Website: home-depot
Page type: customer-info-address
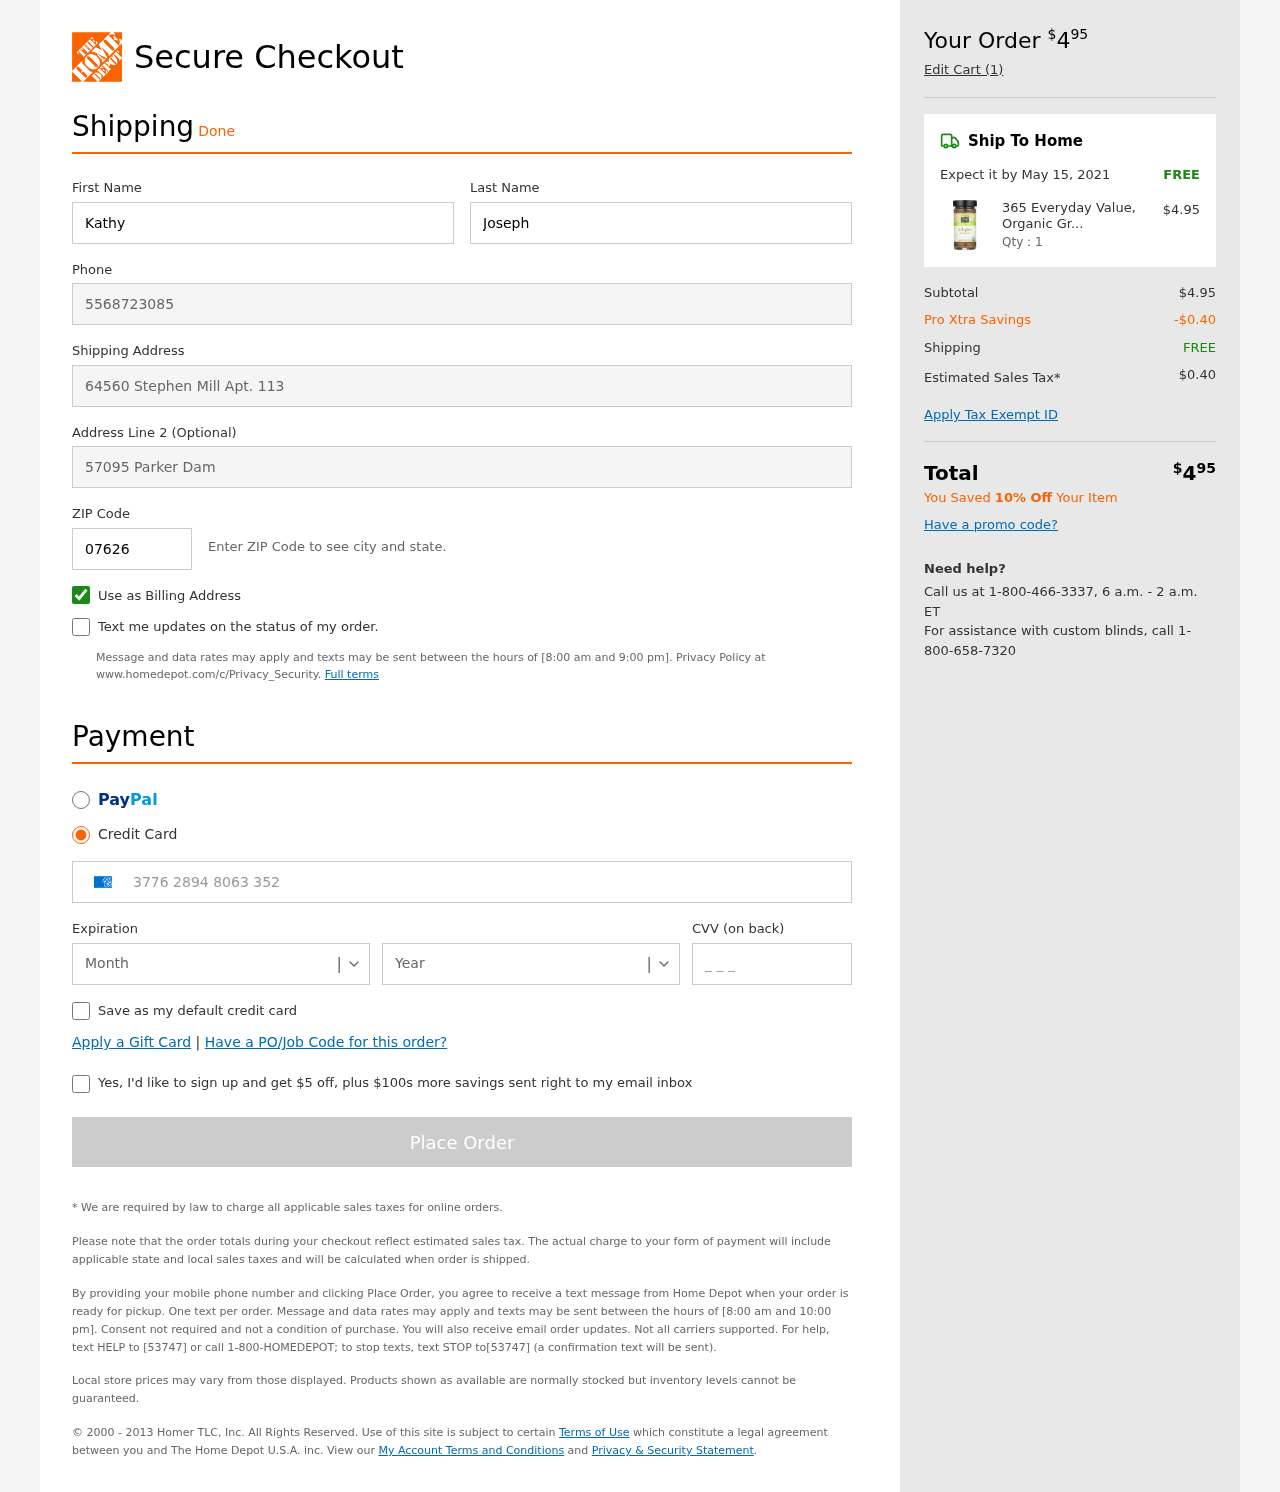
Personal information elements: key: PII_CARD_CVV
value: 1862
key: PII_CARD_EXPIRY_MONTH
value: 07
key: PII_CARD_EXPIRY_YEAR
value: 27
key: PII_CARD_NUMBER
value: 3776 2894 8063 352
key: PII_FIRSTNAME
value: Kathy
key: PII_LASTNAME
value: Joseph
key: PII_PHONE
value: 5568723085
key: PII_POSTCODE
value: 07626
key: PII_STREET
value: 64560 Stephen Mill Apt. 113
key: PII_STREET2
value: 57095 Parker Dam
Product elements: key: PRODUCT1_NAME
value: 365 Everyday Value, Organic Ground Allspice, 1.83 oz
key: PRODUCT1_PRICE
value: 4.95
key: PRODUCT1_QUANTITY
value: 1
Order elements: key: ORDER_TOTAL
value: $495
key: ORDER_NUM_ITEMS
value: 1
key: ORDER_DELIVERY_DATE
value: May 15, 2021
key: ORDER_SHIPPING_COST
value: FREE
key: ORDER_SUBTOTAL
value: $4.95
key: ORDER_DISCOUNT
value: -$0.40
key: ORDER_SHIPPING_COST2
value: FREE
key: ORDER_TAX
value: $0.40
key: ORDER_TOTAL2
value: $495
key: ORDER_SAVINGS_MESSAGE
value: You Saved 10% Off Your Item